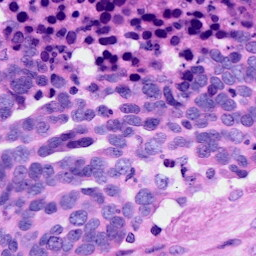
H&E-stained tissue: Ovarian